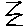
Label: zigzag